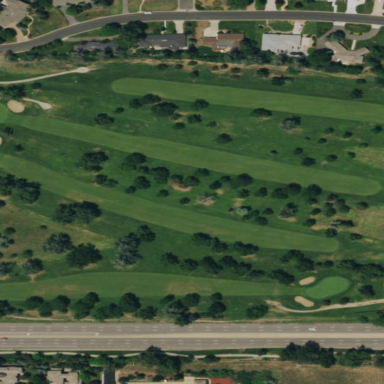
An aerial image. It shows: Well-manicured mown grass area used as golf fairway.